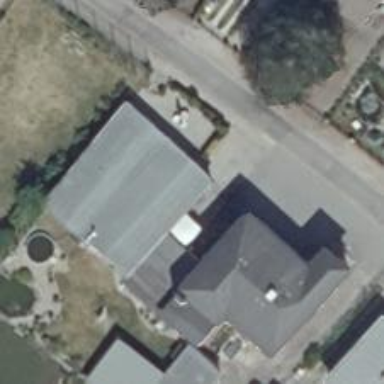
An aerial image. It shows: Cafe.